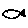
Label: fish